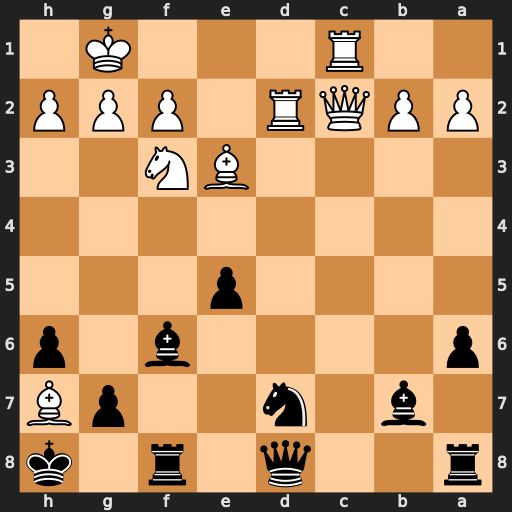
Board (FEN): r2q1r1k/1b1n2pB/p4b1p/4p3/8/4BN2/PPQR1PPP/2R3K1
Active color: b
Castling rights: -
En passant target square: -
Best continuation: Rc8 Qxc8 Bxc8